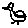
Label: bird